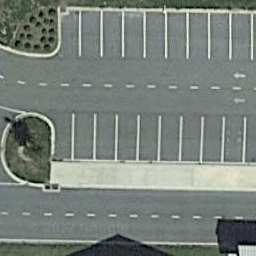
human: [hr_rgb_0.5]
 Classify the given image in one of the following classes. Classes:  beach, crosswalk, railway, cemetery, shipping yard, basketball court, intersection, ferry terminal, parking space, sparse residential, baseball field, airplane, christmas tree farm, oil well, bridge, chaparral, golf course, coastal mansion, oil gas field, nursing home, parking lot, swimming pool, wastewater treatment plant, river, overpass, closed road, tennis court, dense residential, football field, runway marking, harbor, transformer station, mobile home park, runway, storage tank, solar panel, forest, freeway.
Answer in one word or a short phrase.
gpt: parking space